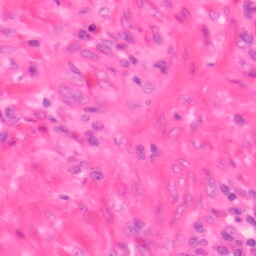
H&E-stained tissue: Colon